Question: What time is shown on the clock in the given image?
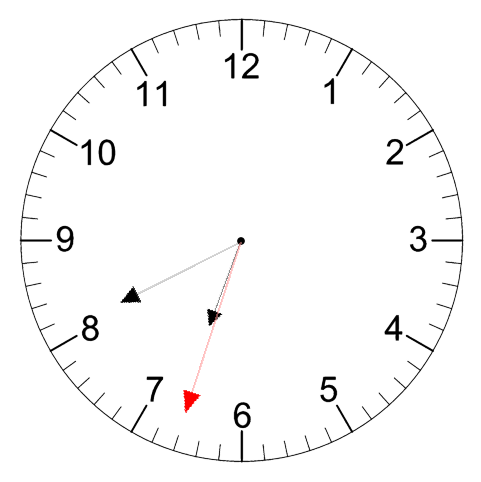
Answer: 06:40:33